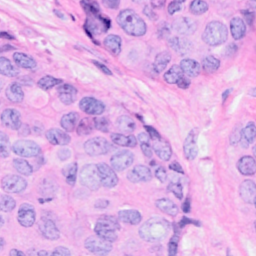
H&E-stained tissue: Breast